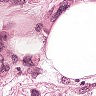
Metastatic tissue present: yes